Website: apple
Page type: stored-credit-cards
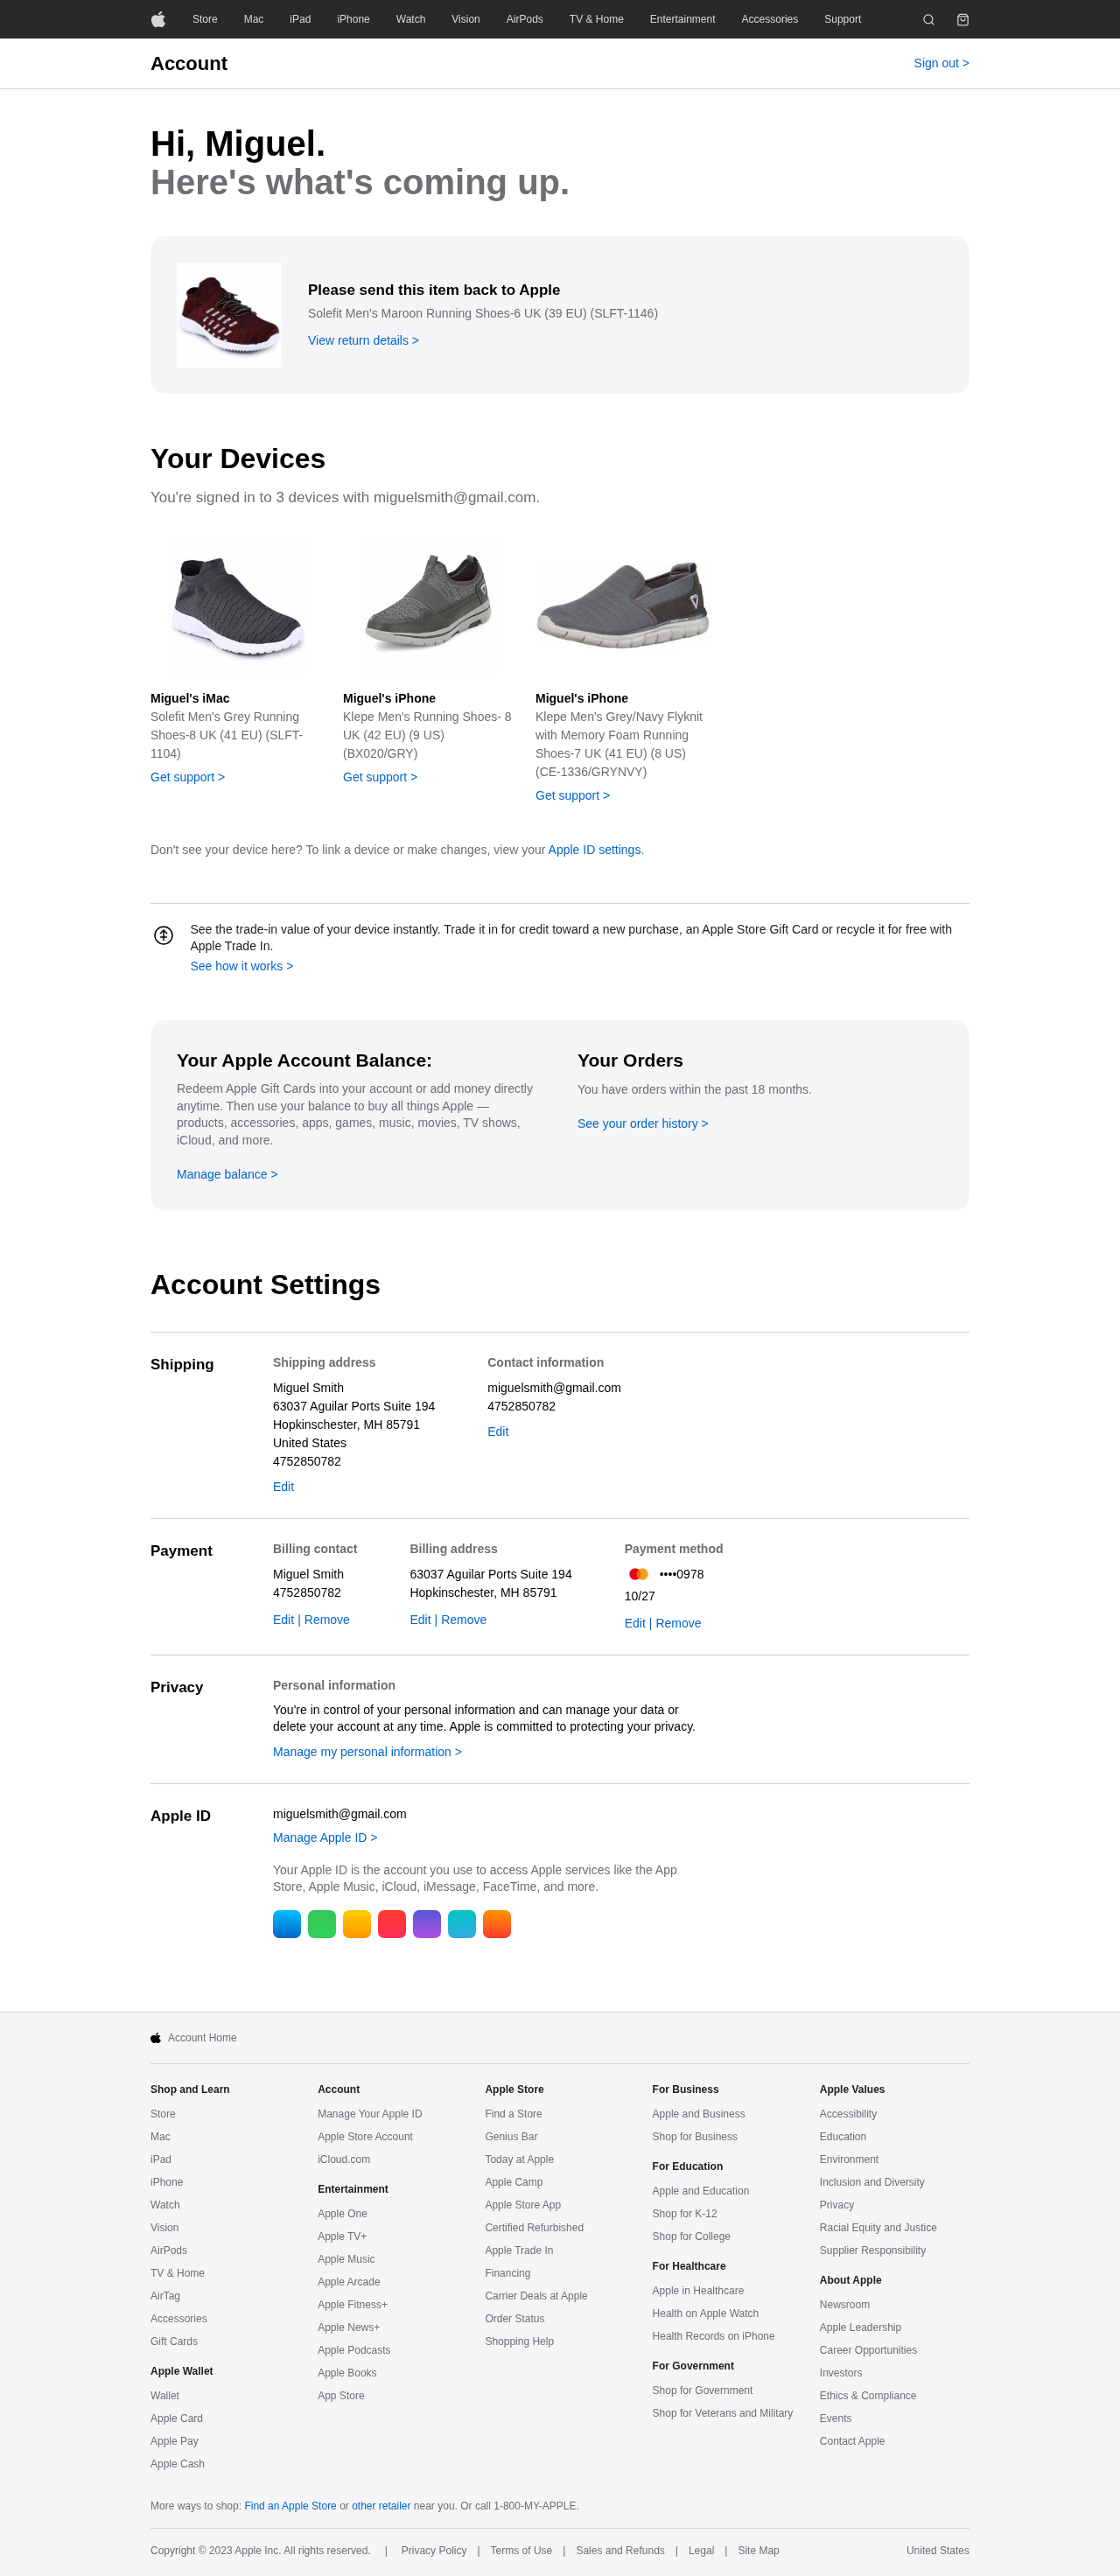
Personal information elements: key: PII_CARD_EXPIRY
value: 10/27
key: PII_CARD_LAST4
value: ••••0978
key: PII_CITY_STATE_ZIP
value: Hopkinschester, MH 85791
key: PII_COUNTRY
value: United States
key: PII_EMAIL
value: miguelsmith@gmail.com
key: PII_FIRSTNAME
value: Miguel
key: PII_FULLNAME
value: Miguel Smith
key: PII_PHONE
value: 4752850782
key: PII_STREET
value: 63037 Aguilar Ports Suite 194
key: PII_FIRSTNAME2
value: Miguel
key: PII_FIRSTNAME3
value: Miguel
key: PII_EMAIL2
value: miguelsmith@gmail.com
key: PII_PHONE2
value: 4752850782
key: PII_FULLNAME2
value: Miguel Smith
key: PII_PHONE3
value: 4752850782
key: PII_STREET2
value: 63037 Aguilar Ports Suite 194
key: PII_CITY_STATE_ZIP2
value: Hopkinschester, MH 85791
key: PII_EMAIL3
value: miguelsmith@gmail.com
Product elements: key: PRODUCT1_NAME
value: Solefit Men's Maroon Running Shoes-6 UK (39 EU) (SLFT-1146)
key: PRODUCT2_NAME
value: Solefit Men's Grey Running Shoes-8 UK (41 EU) (SLFT-1104)
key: PRODUCT3_NAME
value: Klepe Men's Running Shoes- 8 UK (42 EU) (9 US) (BX020/GRY)
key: PRODUCT4_NAME
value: Klepe Men's Grey/Navy Flyknit with Memory Foam Running Shoes-7 UK (41 EU) (8 US) (CE-1336/GRYNVY)